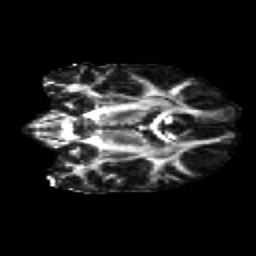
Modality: FA
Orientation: coronal
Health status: healthy
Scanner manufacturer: siemens
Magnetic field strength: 3 T
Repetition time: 12 s
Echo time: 0.092 s